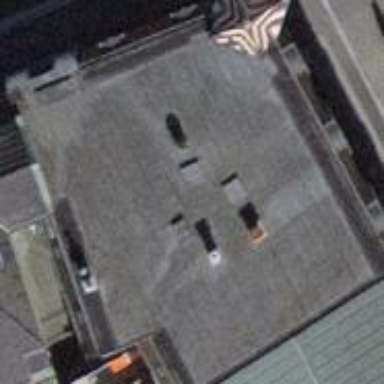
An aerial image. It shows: Quadruple saltbox roof shape on apartment building.